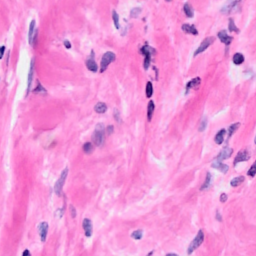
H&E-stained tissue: Breast